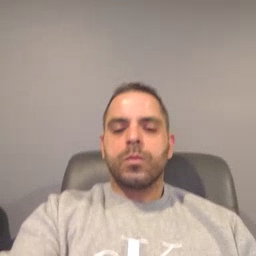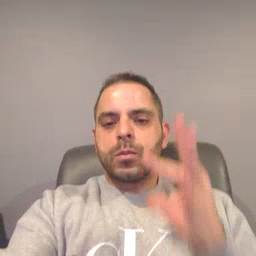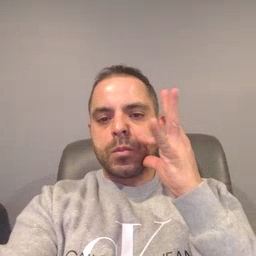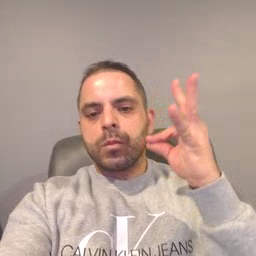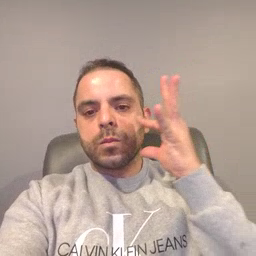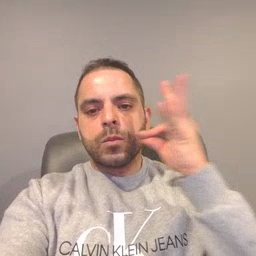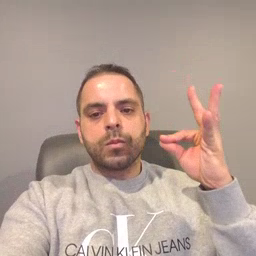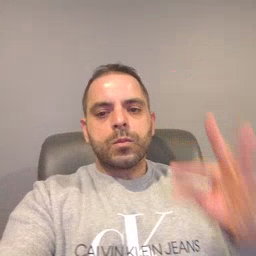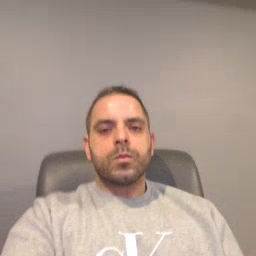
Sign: cat